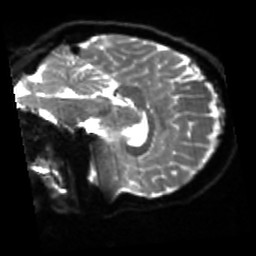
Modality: sbref
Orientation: sagittal
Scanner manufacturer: siemens
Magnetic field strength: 3 T
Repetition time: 4 s
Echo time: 0.0594 s